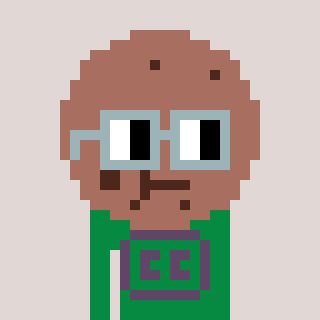
a pixel art character with square dark gray glasses, a cookie-shaped head and a green-colored body on a warm background